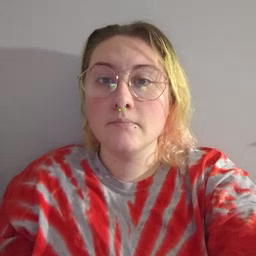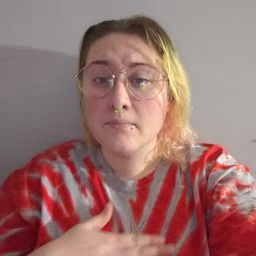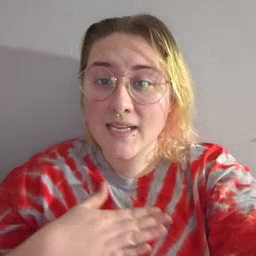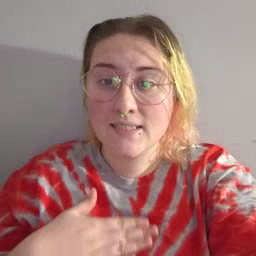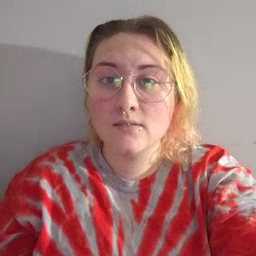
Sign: please